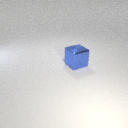
large blue metal cube